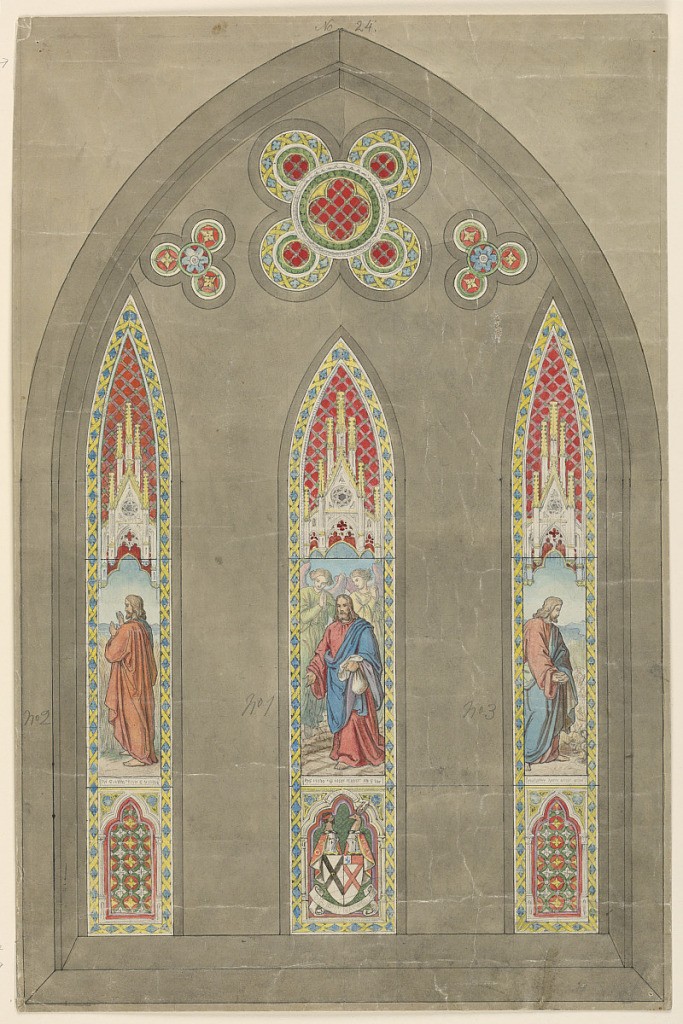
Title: Design for Stained Glass Window
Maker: Sir John Maxwell, Scottish, 1791–1865
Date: ca. 1860
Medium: Brush and watercolor, pen and ink, graphite on paper
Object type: Drawing
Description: Three tall vertical panels, with pointed arches, each containing figures, under Gothic canopies. Decorative panels above. Figure of Christ in main panels. Coat-of-arms of Sir John Maxwell in central panel.